Interaction volume radius: 5 \u00c5
Interaction volume height: 25 \u00c5
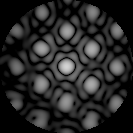
Disorder parameter: 0.2172